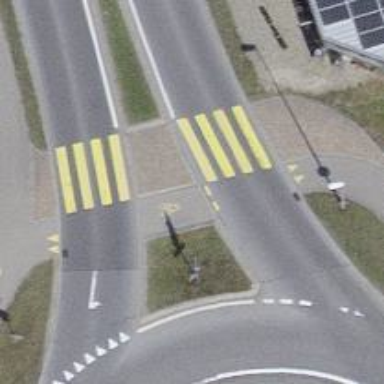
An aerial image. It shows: Road with "give way" sign.